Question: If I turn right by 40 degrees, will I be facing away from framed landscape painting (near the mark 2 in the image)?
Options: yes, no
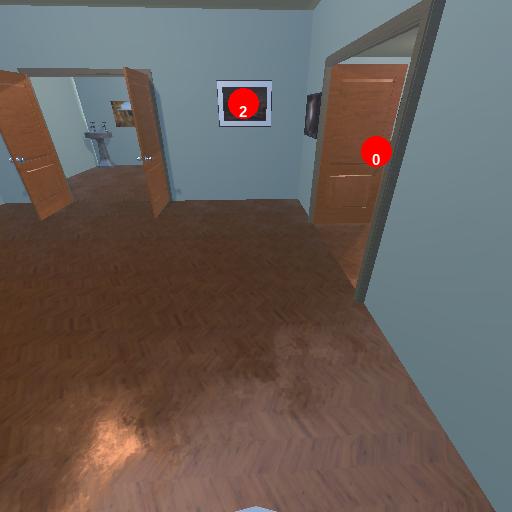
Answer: yes